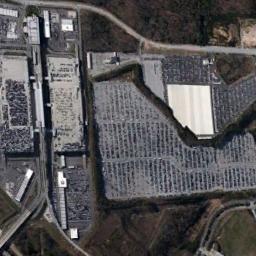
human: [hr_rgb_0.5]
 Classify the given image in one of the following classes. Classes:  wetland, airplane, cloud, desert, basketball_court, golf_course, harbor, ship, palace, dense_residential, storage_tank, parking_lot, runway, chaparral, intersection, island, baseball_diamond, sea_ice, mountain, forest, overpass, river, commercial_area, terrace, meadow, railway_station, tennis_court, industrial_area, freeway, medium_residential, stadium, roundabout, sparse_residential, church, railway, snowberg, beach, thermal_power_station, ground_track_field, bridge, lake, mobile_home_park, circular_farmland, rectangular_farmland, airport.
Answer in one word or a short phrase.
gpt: parking_lot